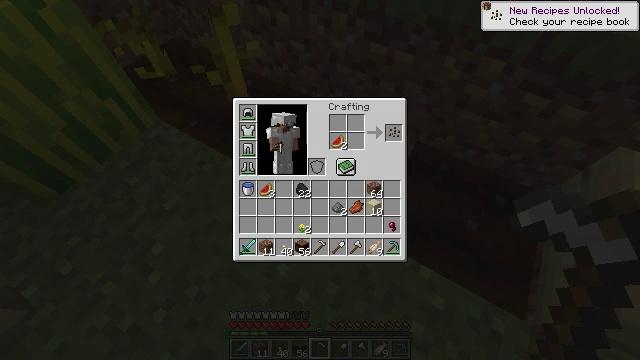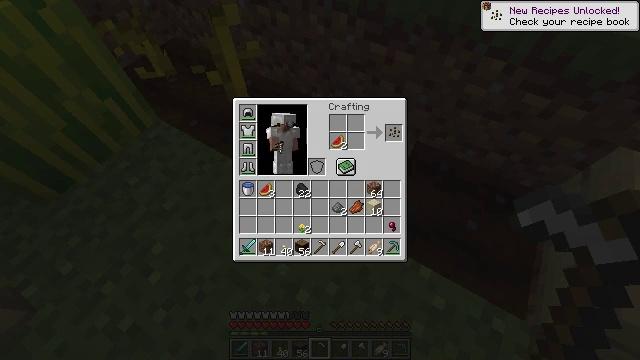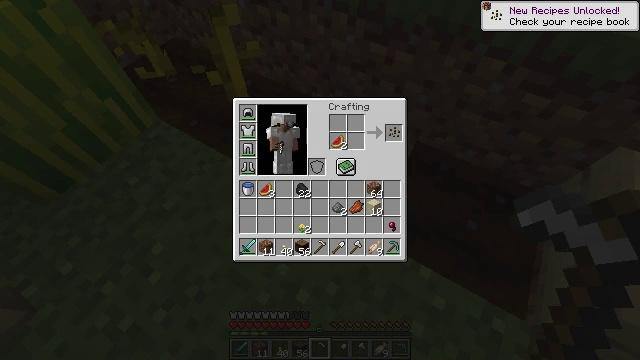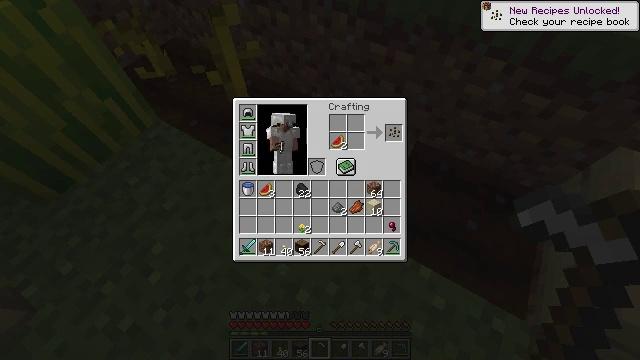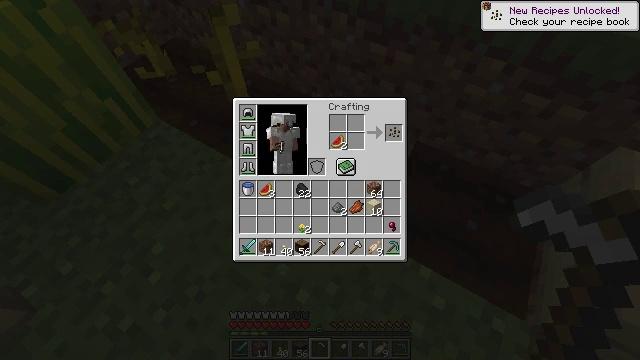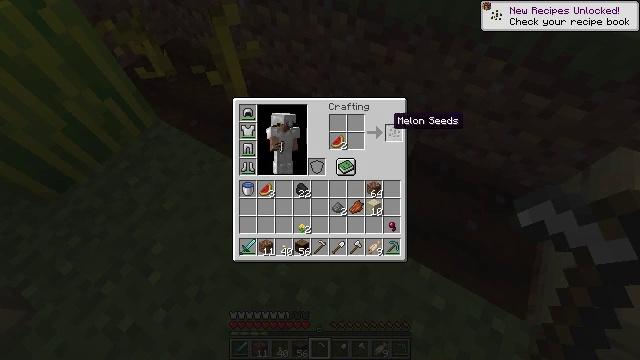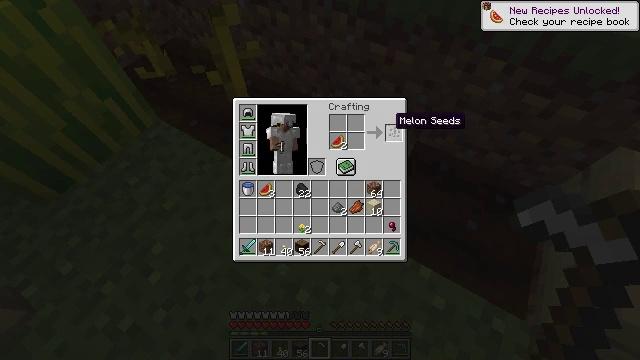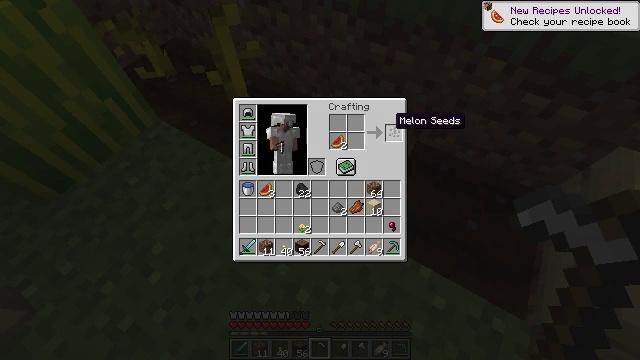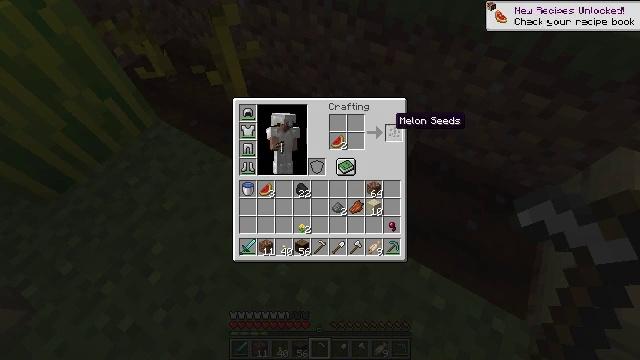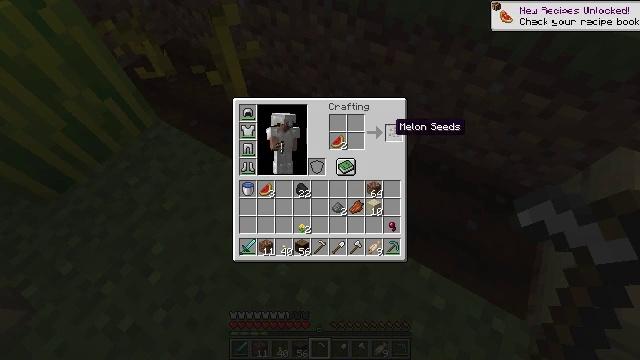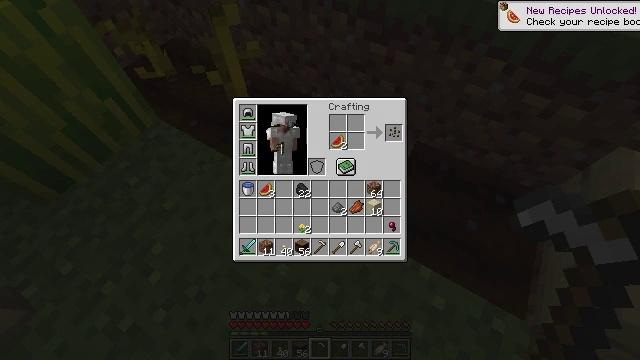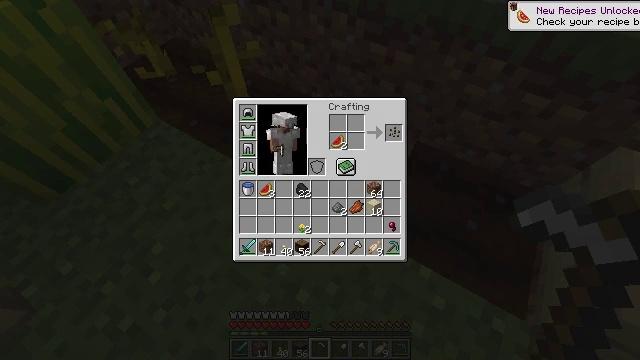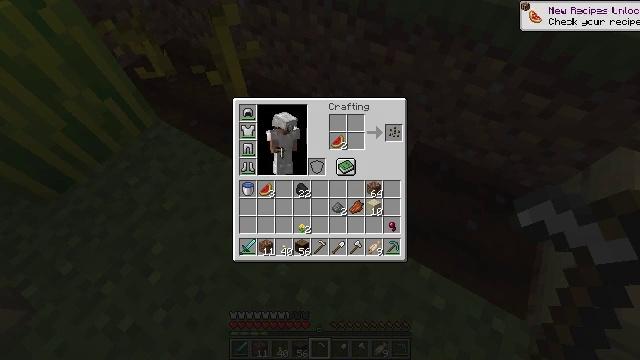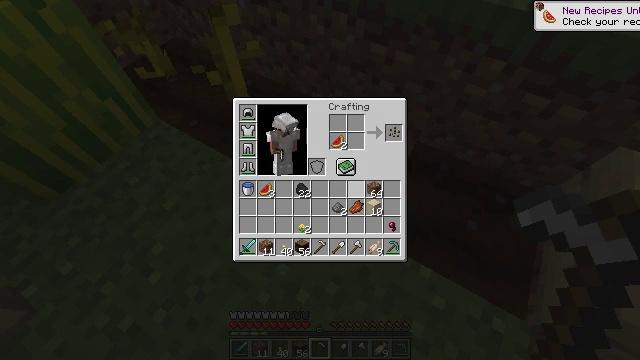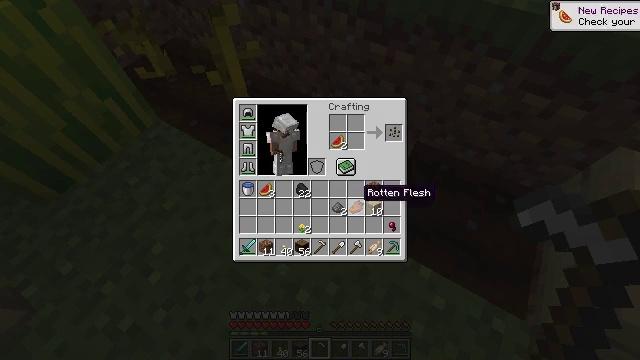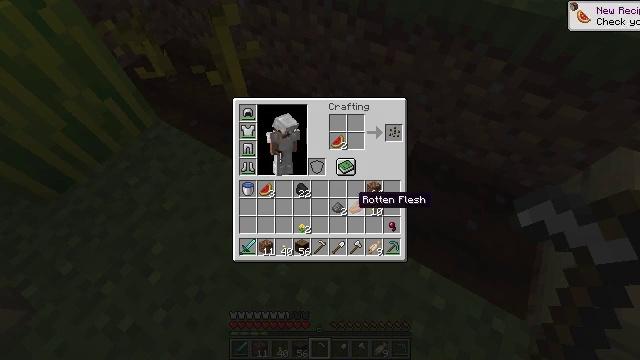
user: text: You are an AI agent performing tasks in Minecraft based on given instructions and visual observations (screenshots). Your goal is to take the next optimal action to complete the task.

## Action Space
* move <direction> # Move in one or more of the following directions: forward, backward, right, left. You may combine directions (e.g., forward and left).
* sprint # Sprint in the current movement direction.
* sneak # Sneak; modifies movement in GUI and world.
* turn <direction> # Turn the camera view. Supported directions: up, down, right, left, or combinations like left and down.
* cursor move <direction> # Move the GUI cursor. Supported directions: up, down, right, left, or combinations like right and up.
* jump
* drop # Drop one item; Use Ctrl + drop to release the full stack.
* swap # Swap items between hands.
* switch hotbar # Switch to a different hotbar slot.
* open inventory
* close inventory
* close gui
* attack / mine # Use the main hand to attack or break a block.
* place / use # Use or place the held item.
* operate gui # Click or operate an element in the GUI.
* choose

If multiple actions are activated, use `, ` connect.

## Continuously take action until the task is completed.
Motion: motion action
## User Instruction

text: Open the crafting table to craft melon seeds.
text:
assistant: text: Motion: sneak
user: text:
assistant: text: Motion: sneak
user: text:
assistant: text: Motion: sneak
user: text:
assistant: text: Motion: sneak, operate gui
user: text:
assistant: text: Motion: sneak, operate gui
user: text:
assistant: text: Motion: sneak, operate gui
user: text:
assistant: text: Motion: sneak
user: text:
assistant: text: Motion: sneak
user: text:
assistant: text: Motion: sneak
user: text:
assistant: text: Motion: sneak, cursor move down
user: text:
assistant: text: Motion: sneak, cursor move down
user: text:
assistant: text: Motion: cursor move down
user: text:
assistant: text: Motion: cursor move left and down
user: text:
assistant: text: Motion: cursor move down
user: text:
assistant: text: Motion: cursor move down
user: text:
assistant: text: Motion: no_op
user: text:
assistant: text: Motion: no_op
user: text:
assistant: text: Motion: no_op
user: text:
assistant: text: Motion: cursor move left
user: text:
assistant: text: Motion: cursor move left and down
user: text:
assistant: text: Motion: no_op
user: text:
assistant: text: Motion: cursor move right and up
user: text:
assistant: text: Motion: cursor move right and up
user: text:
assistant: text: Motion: cursor move right and up
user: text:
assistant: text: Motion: cursor move right and up
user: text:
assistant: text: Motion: cursor move right and up
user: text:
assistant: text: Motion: no_op
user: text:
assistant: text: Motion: no_op
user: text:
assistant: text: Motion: no_op
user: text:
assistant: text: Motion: no_op